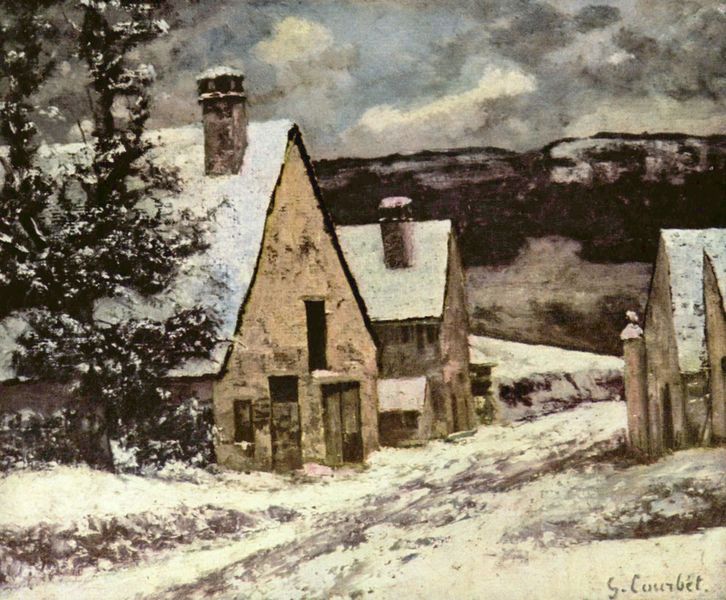
Titel: Dorfausgang im Winter
Künstler: Gustave Courbet
Standort: Frankfurt (am Main)
Institution: Das Städel, Städelsches Kunstinstitut und Städtische Galerie
Schlagwörter: baum, berg, blau, dunkel, gemälde, himmel, weiß, wolken, bäume, gelb, grün, landschaft, ocker, braun, fenster, frankreich, grau, hell, hintergrund, schwarz, strasse, tür, dach, eis, gebäude, haus, schnee, weg, wolke, zaun, malerei, alt, wand, stein, steine, signatur, öl, erde, feld, häuser, hügel, kalt, natur, zweige, büsche, hütte, pfad, rauch, land, realismus, rosa, wald, kamin, kamine, schornstein, schuppen, pfütze, schrift, düster, ansicht, fassade, ort, türen, moderne, lehm, spuren, berge, gebirge, dorf, dächer, giebel, mauer, schornsteine, kahl, steil, bauernhof, hof, winter, tannen, ölgemälde, spitz, maler, stimmung, menschenleer, tor, anbau, ortschaft, name, schmutz, courbet, scheune, kälte, schneelandschaft, idyll, lichtung, gebirgszug, nadelbaum, tanne, öffnung, putz, ansiedlung, gehöft, siedlung, winterlandschaft, hohlweg, bau, verschlafen, thal, wegesrand, niedrig, durchfahrt, verschneit, gra, weisen, schonrstein, monoton, wolkw, gedrückt, kami, gray, horisont, rauchlos, ssignatur, tanen, kamins, stlandschaft